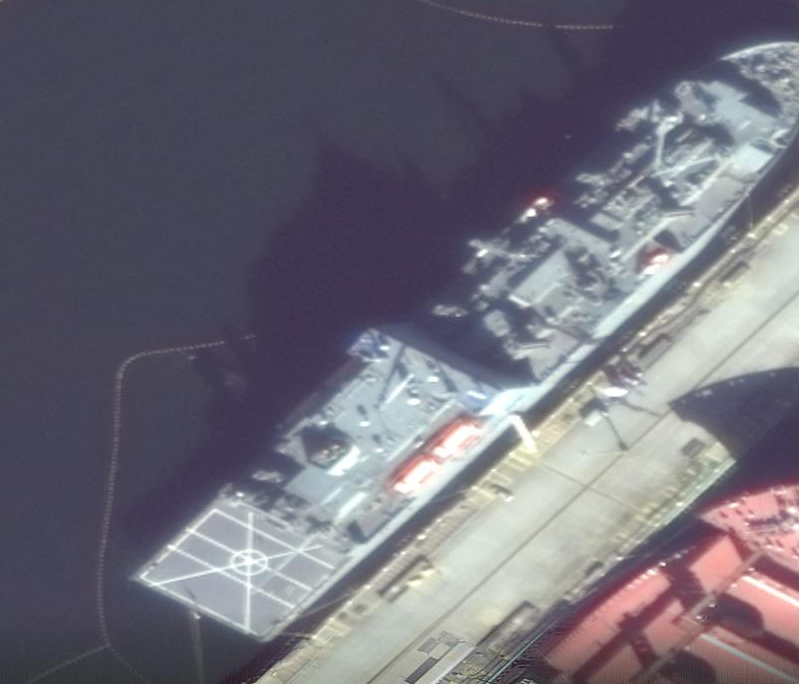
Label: Crane_ship